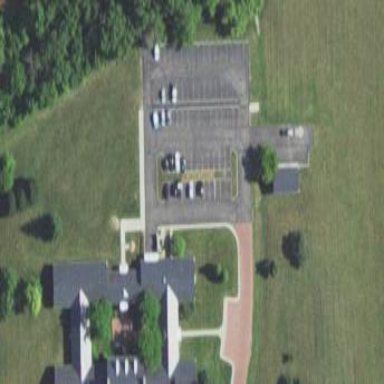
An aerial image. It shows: Parking area.